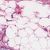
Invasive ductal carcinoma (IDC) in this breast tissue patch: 1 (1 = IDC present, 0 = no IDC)